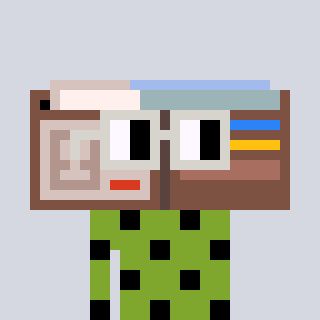
a pixel art character with square light gray glasses, a wallet-shaped head and a slimegreen-colored body on a cool background